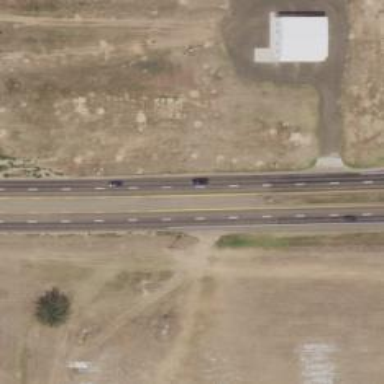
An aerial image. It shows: Trunk highway.